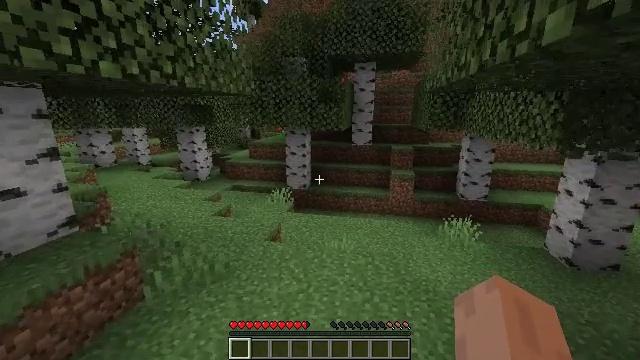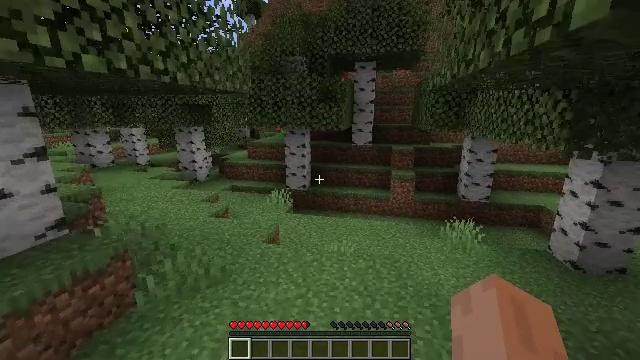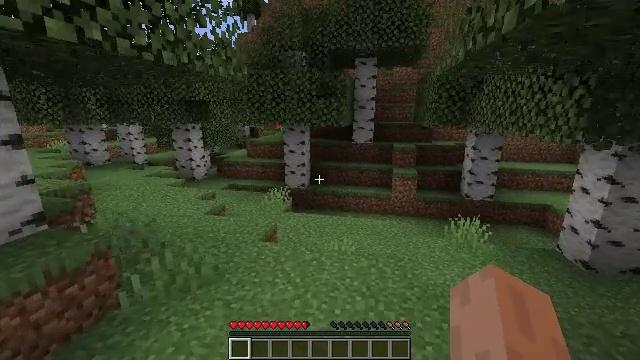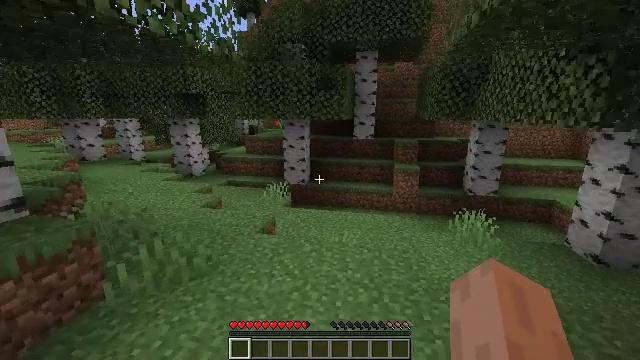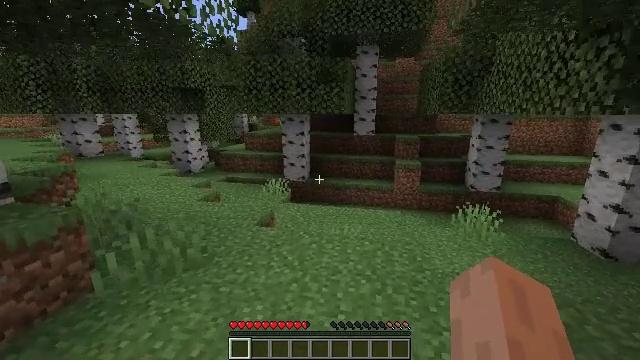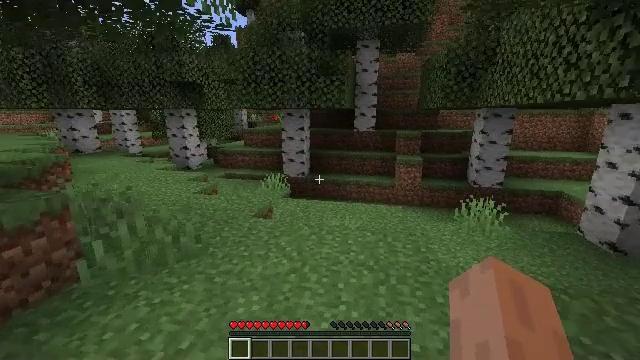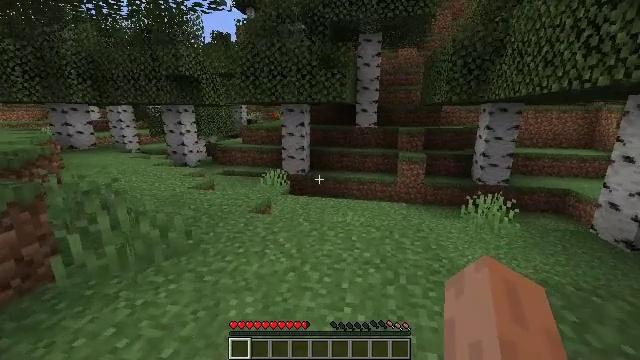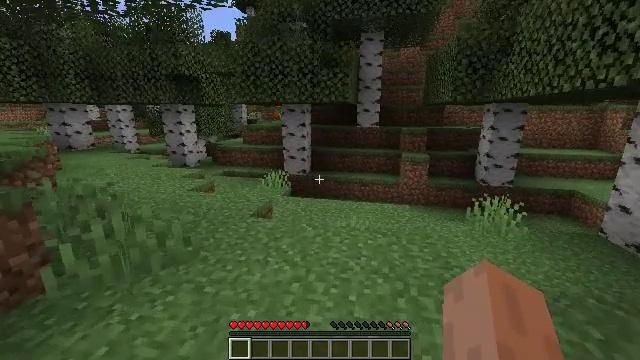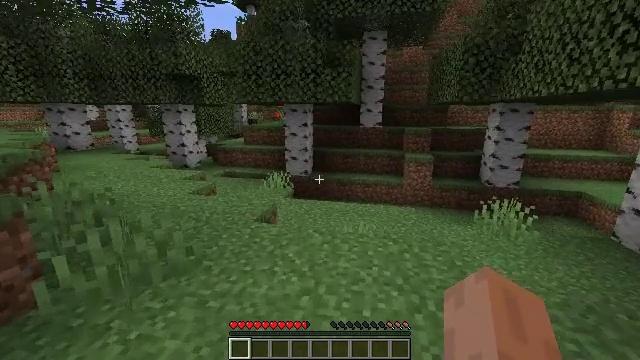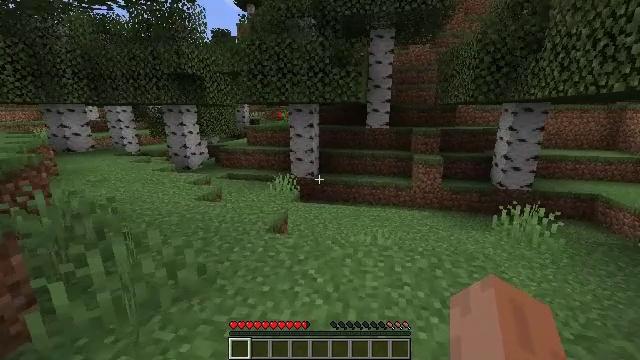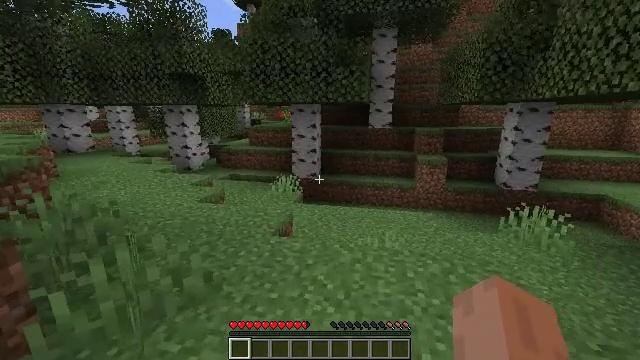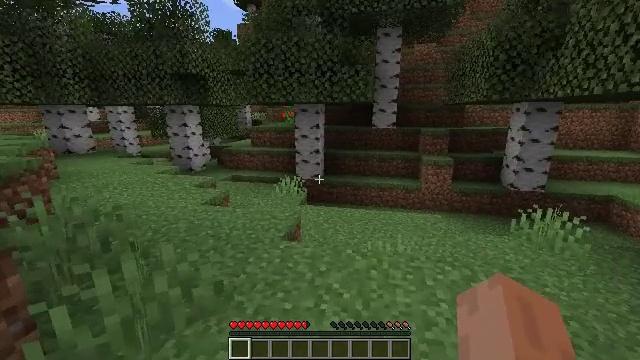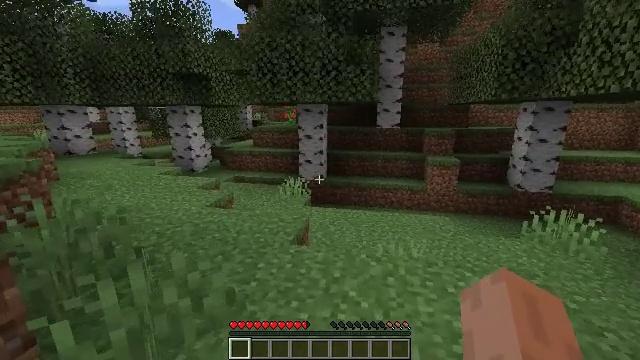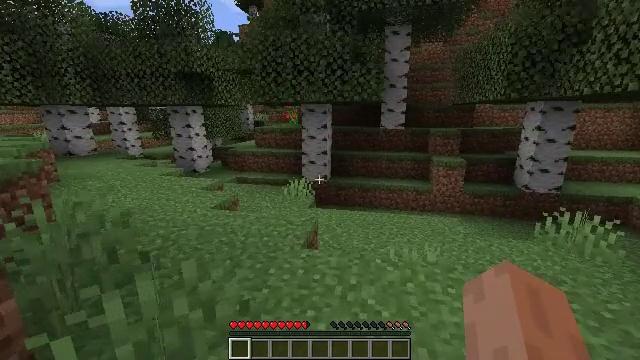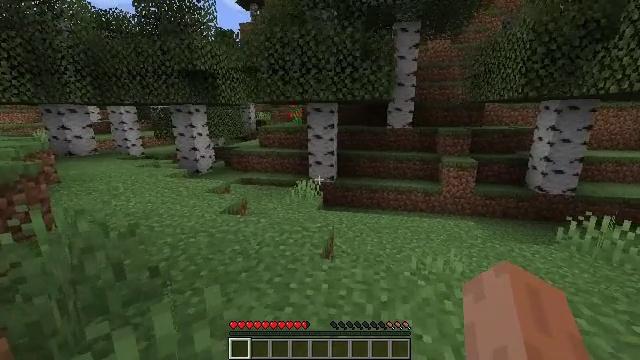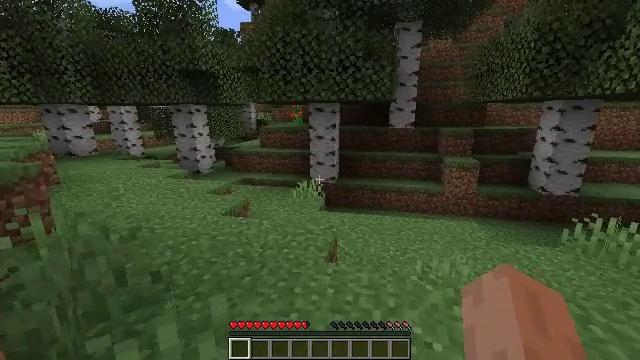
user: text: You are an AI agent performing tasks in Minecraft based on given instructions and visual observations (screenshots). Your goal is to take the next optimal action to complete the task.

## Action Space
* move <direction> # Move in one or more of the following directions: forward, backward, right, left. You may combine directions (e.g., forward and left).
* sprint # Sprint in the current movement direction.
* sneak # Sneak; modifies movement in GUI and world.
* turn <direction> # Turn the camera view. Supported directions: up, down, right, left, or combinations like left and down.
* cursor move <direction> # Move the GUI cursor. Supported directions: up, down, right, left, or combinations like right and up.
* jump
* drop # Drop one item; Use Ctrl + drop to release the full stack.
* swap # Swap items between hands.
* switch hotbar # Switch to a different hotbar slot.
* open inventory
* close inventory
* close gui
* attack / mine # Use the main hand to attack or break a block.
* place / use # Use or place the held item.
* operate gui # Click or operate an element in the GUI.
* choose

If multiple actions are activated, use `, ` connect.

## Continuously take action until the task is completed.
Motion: motion action
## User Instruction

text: Pick the peony from the grass.
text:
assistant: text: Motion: move forward
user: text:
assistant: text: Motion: move forward
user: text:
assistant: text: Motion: move forward
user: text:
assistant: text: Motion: move forward
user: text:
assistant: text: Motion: move forward
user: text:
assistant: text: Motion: move forward and move left
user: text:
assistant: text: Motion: move forward and move left
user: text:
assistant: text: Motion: move forward and move left
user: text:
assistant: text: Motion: move forward and move left
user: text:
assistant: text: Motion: move forward and move left
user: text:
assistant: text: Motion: move forward and move left
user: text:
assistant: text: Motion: move forward and move left
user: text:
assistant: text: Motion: move forward and move left
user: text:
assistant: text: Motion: move forward and move left
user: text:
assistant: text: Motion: move forward and move left
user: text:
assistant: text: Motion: move forward and move left
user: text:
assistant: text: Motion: move forward and move left
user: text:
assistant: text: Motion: move forward and move left
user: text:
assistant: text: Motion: move forward and move left
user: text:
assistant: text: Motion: move forward and move left
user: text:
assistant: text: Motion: move forward and move left
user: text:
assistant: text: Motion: move forward and move left
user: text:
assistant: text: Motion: move forward and move left
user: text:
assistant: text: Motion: move forward and move left
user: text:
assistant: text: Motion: move forward and move left
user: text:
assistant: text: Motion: move forward and move left
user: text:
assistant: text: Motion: move forward and move left
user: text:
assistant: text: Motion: move forward and move left
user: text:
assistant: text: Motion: move forward and move left
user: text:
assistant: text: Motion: move forward and move left